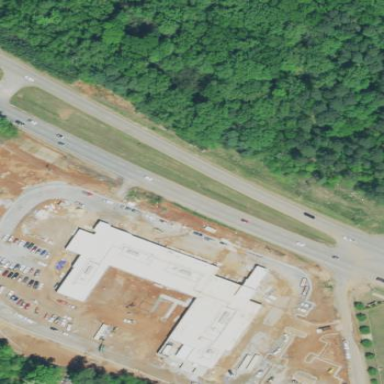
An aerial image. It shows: Commercial building that serves as clinic for healthcare.